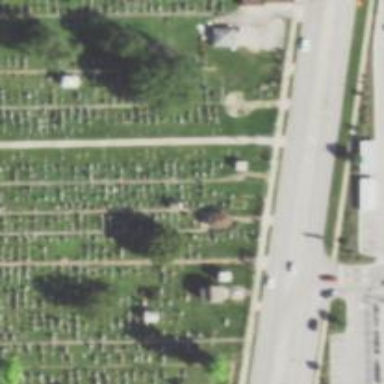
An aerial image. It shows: Sector within cemetery.